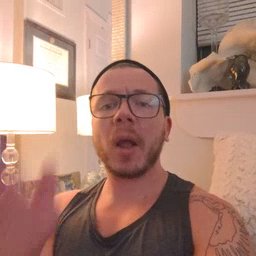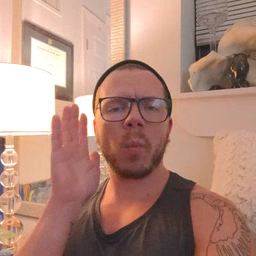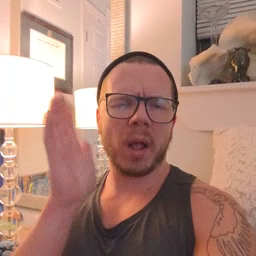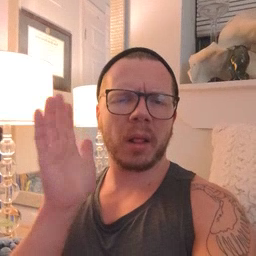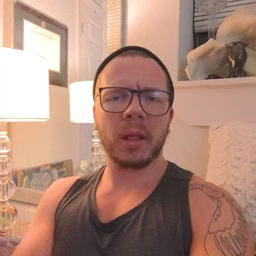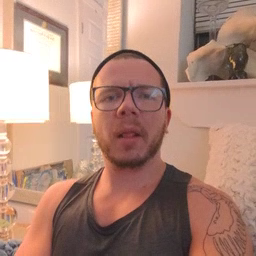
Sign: will